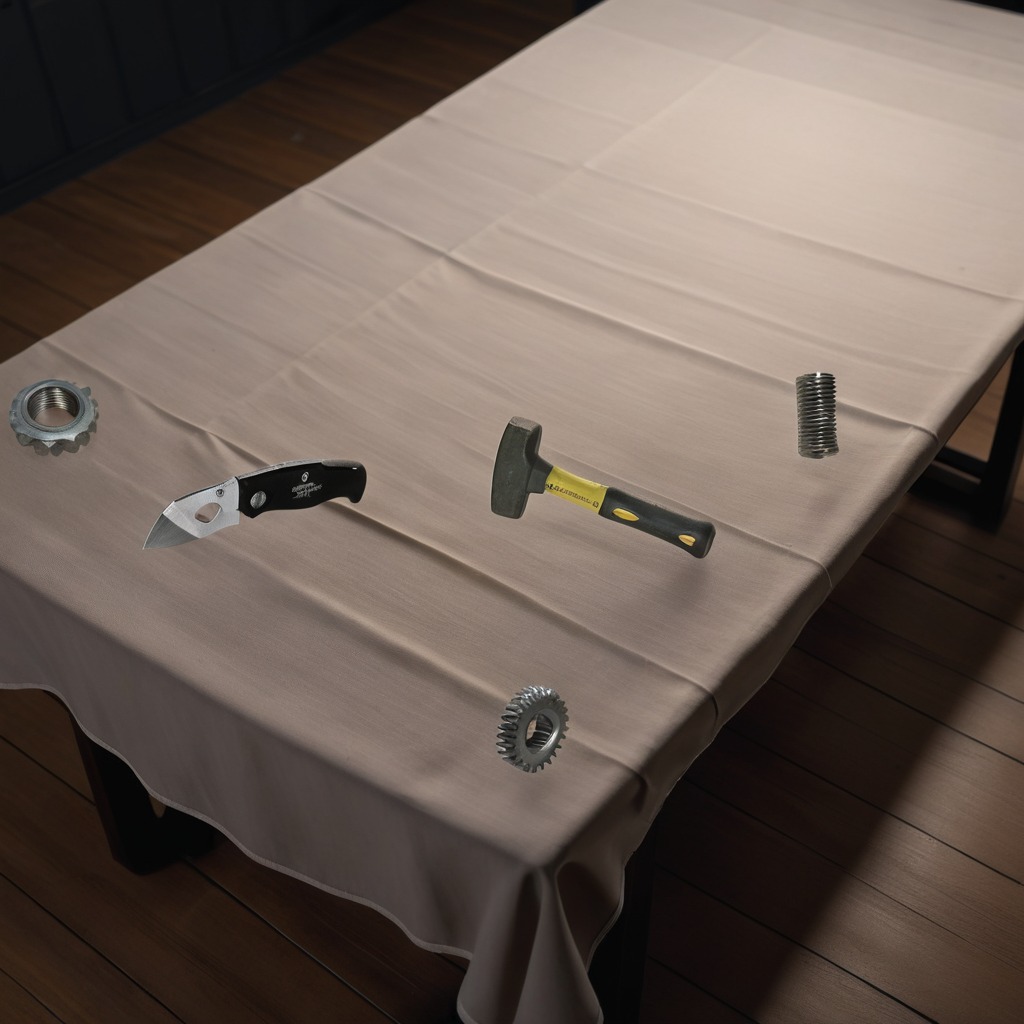
A steel gear with teeth, a utility knife, a hammer, a coiled metal spring, and a metal nut are lying on the wooden table.